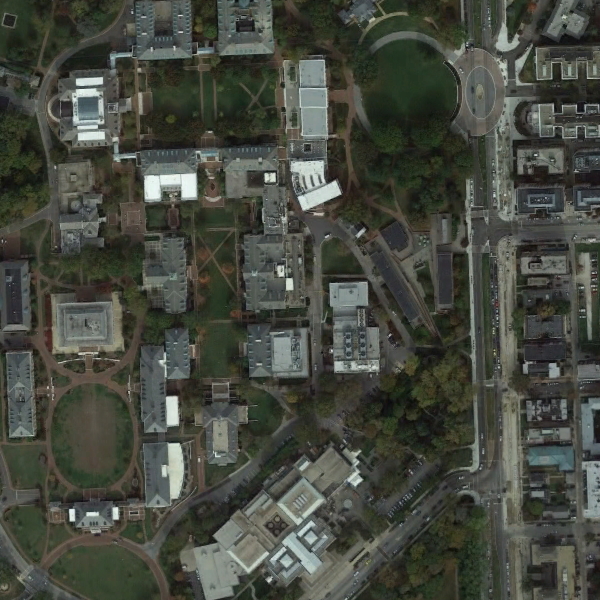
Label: School